Question: I'm trying to convert an excel file to sql.
but i'm getting below error.

when i change on truncation value to "ignore" , the convert process will be complete but persian characters will be seen as "?".
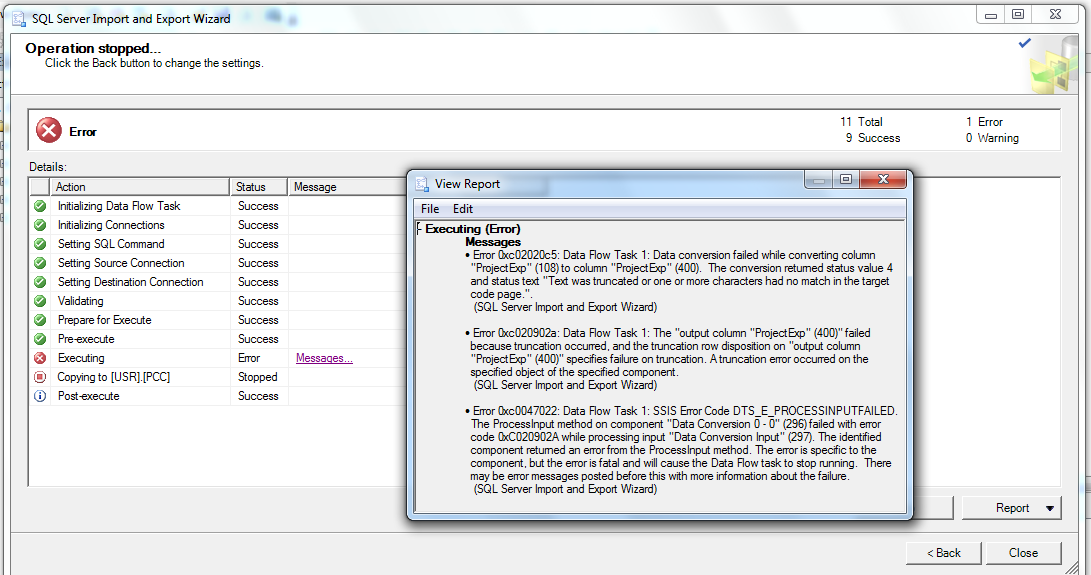
Answer: Make sure that all your destination columns are 'NVARCHAR' if they are going to be accepting Unicode text.
See here for a detailed explanation: <URL>